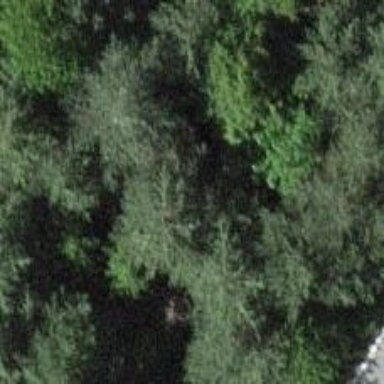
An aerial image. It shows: Forest area.